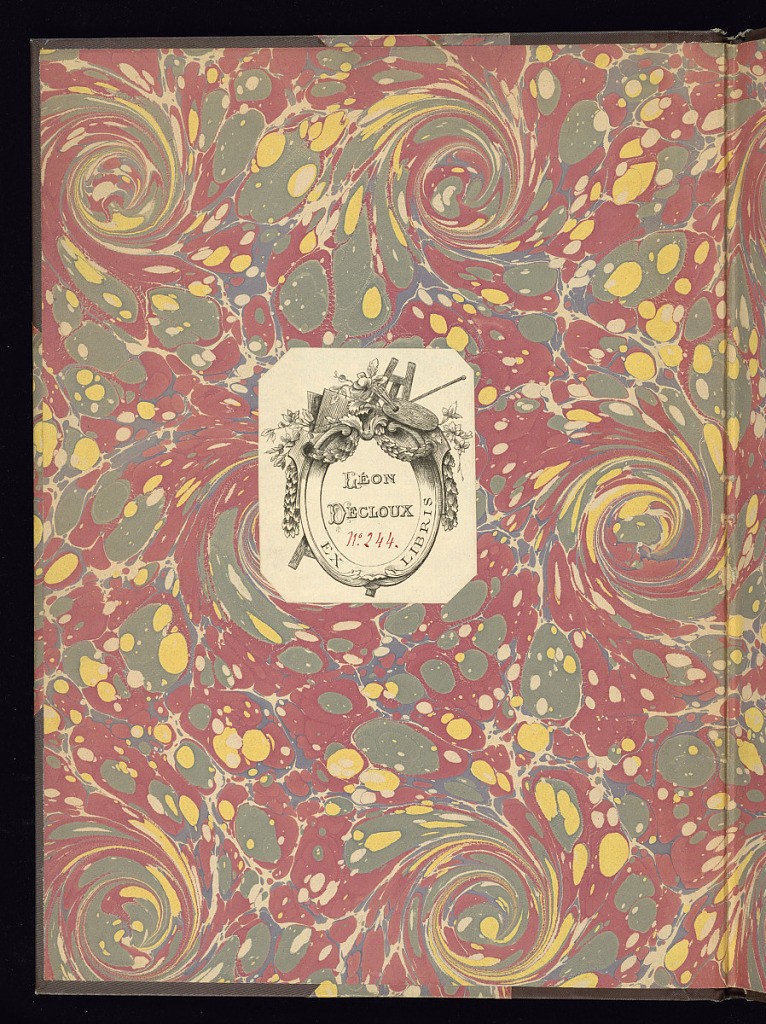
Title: Album of Prints: Tobacco Boxes by Viriclix
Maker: Viriclix, active 18th century
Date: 1751-1769
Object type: Album
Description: Album of prints containing designs for the faces of tobacco boxes with scenes of hunting dogs and putti. Some of the plates are signed and numbered.